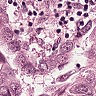
Metastatic tissue present: yes